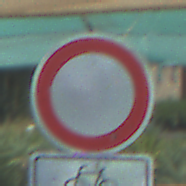
Verkehrszeichen: VerbotFahrzeugeAllerArt
Zusatzzeichen unten: EinspurigeFahrzeugeFrei5
Umgebung: Roofed, Special
Tageszeit: MorningAfternoon
Wetter: PartlyCloudy
Licht: Natural
Jahreszeit: NotSpecified
Kontrast: MediumContrast